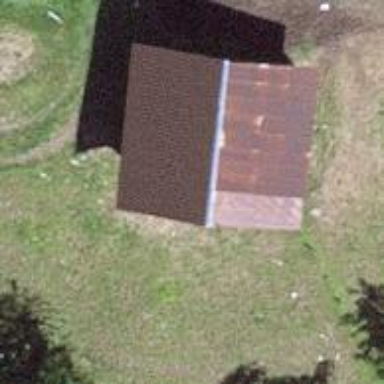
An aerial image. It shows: Shed.